Interaction volume radius: 10 \u00c5
Interaction volume height: 15 \u00c5
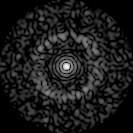
Disorder parameter: 0.8425